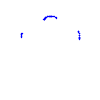
Particle: proton